Question: I have a JTable and need to change some of it's properties, such as it's Highlight colour.
<URL> indicates there are fields in the table such as "highlight" and "light".

I can't find them anywhere. When you create an instance of a JTable, nothing involving "Highlight" or "light" show up in intellisense. (However some methods such as table.setFont() do show up).
I did however notice 'table.setUI();' but I don't know how to use it, or if it has anything to do with this.
What I exactly am looking for is to make a row change it's colour when you hover the mouse over it, I'm not sure if 'Highlight' will do this or if I will have to go the long way by implementing the mouseListener. I still want to be able to change other L&F settings though.
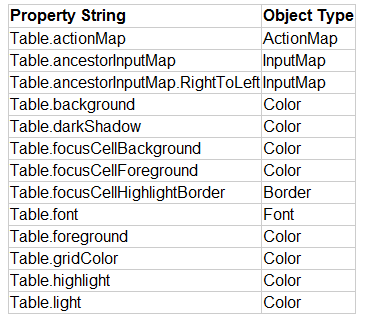
Answer: I'm not sure the codes below will work because I grabbed and modified it from some chunks of one of my old project's codes, but you could try.
'''
public class MyTable extends JTable implements MouseMotionListener {
int mouseHoverRow = -1;
public MyTable() {
addMouseMotionListener(this);
}
//codes
public Component prepareRenderer(TableCellRenderer renderer, int rowIndex,
int vColIndex) {
Component c = super.prepareRenderer(renderer, rowIndex, vColIndex);
Color back = getSelectionBackground();
int red = back.getRed();
int green = back.getGreen();
int blue = back.getBlue();
if (rowIndex == mouseHoverRow) {
c.setBackground(Color.LIGHT_GRAY);
} else {
c.setBackground(getBackground());
}
return c;
}
public void mouseMoved(MouseEvent e) {
Point p = new Point(e.getX(), e.getY());
mouseHoverRow = rowAtPoint(p);
}
'''